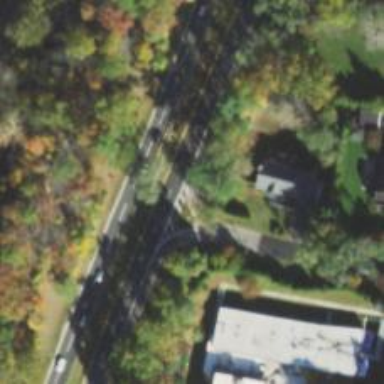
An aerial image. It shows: Trunk link highway.